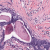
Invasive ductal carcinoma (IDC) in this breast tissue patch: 0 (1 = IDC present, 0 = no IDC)